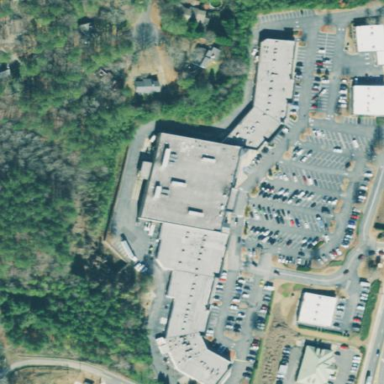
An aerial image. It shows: Retail building housing supermarket.